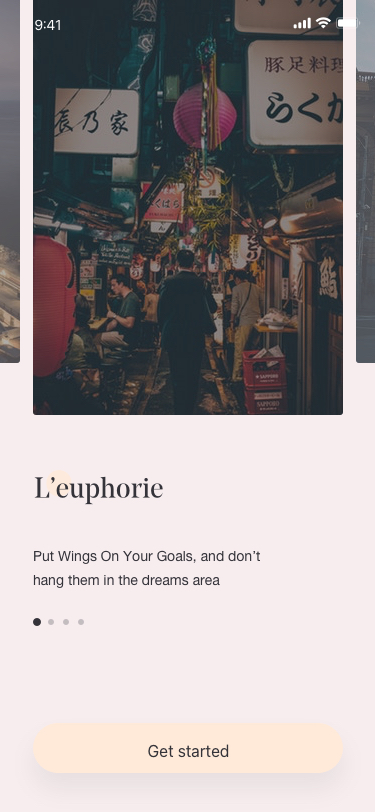
Text in this UI design:
Put Wings On Your Goals, and don’t hang them in the dreams area